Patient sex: M
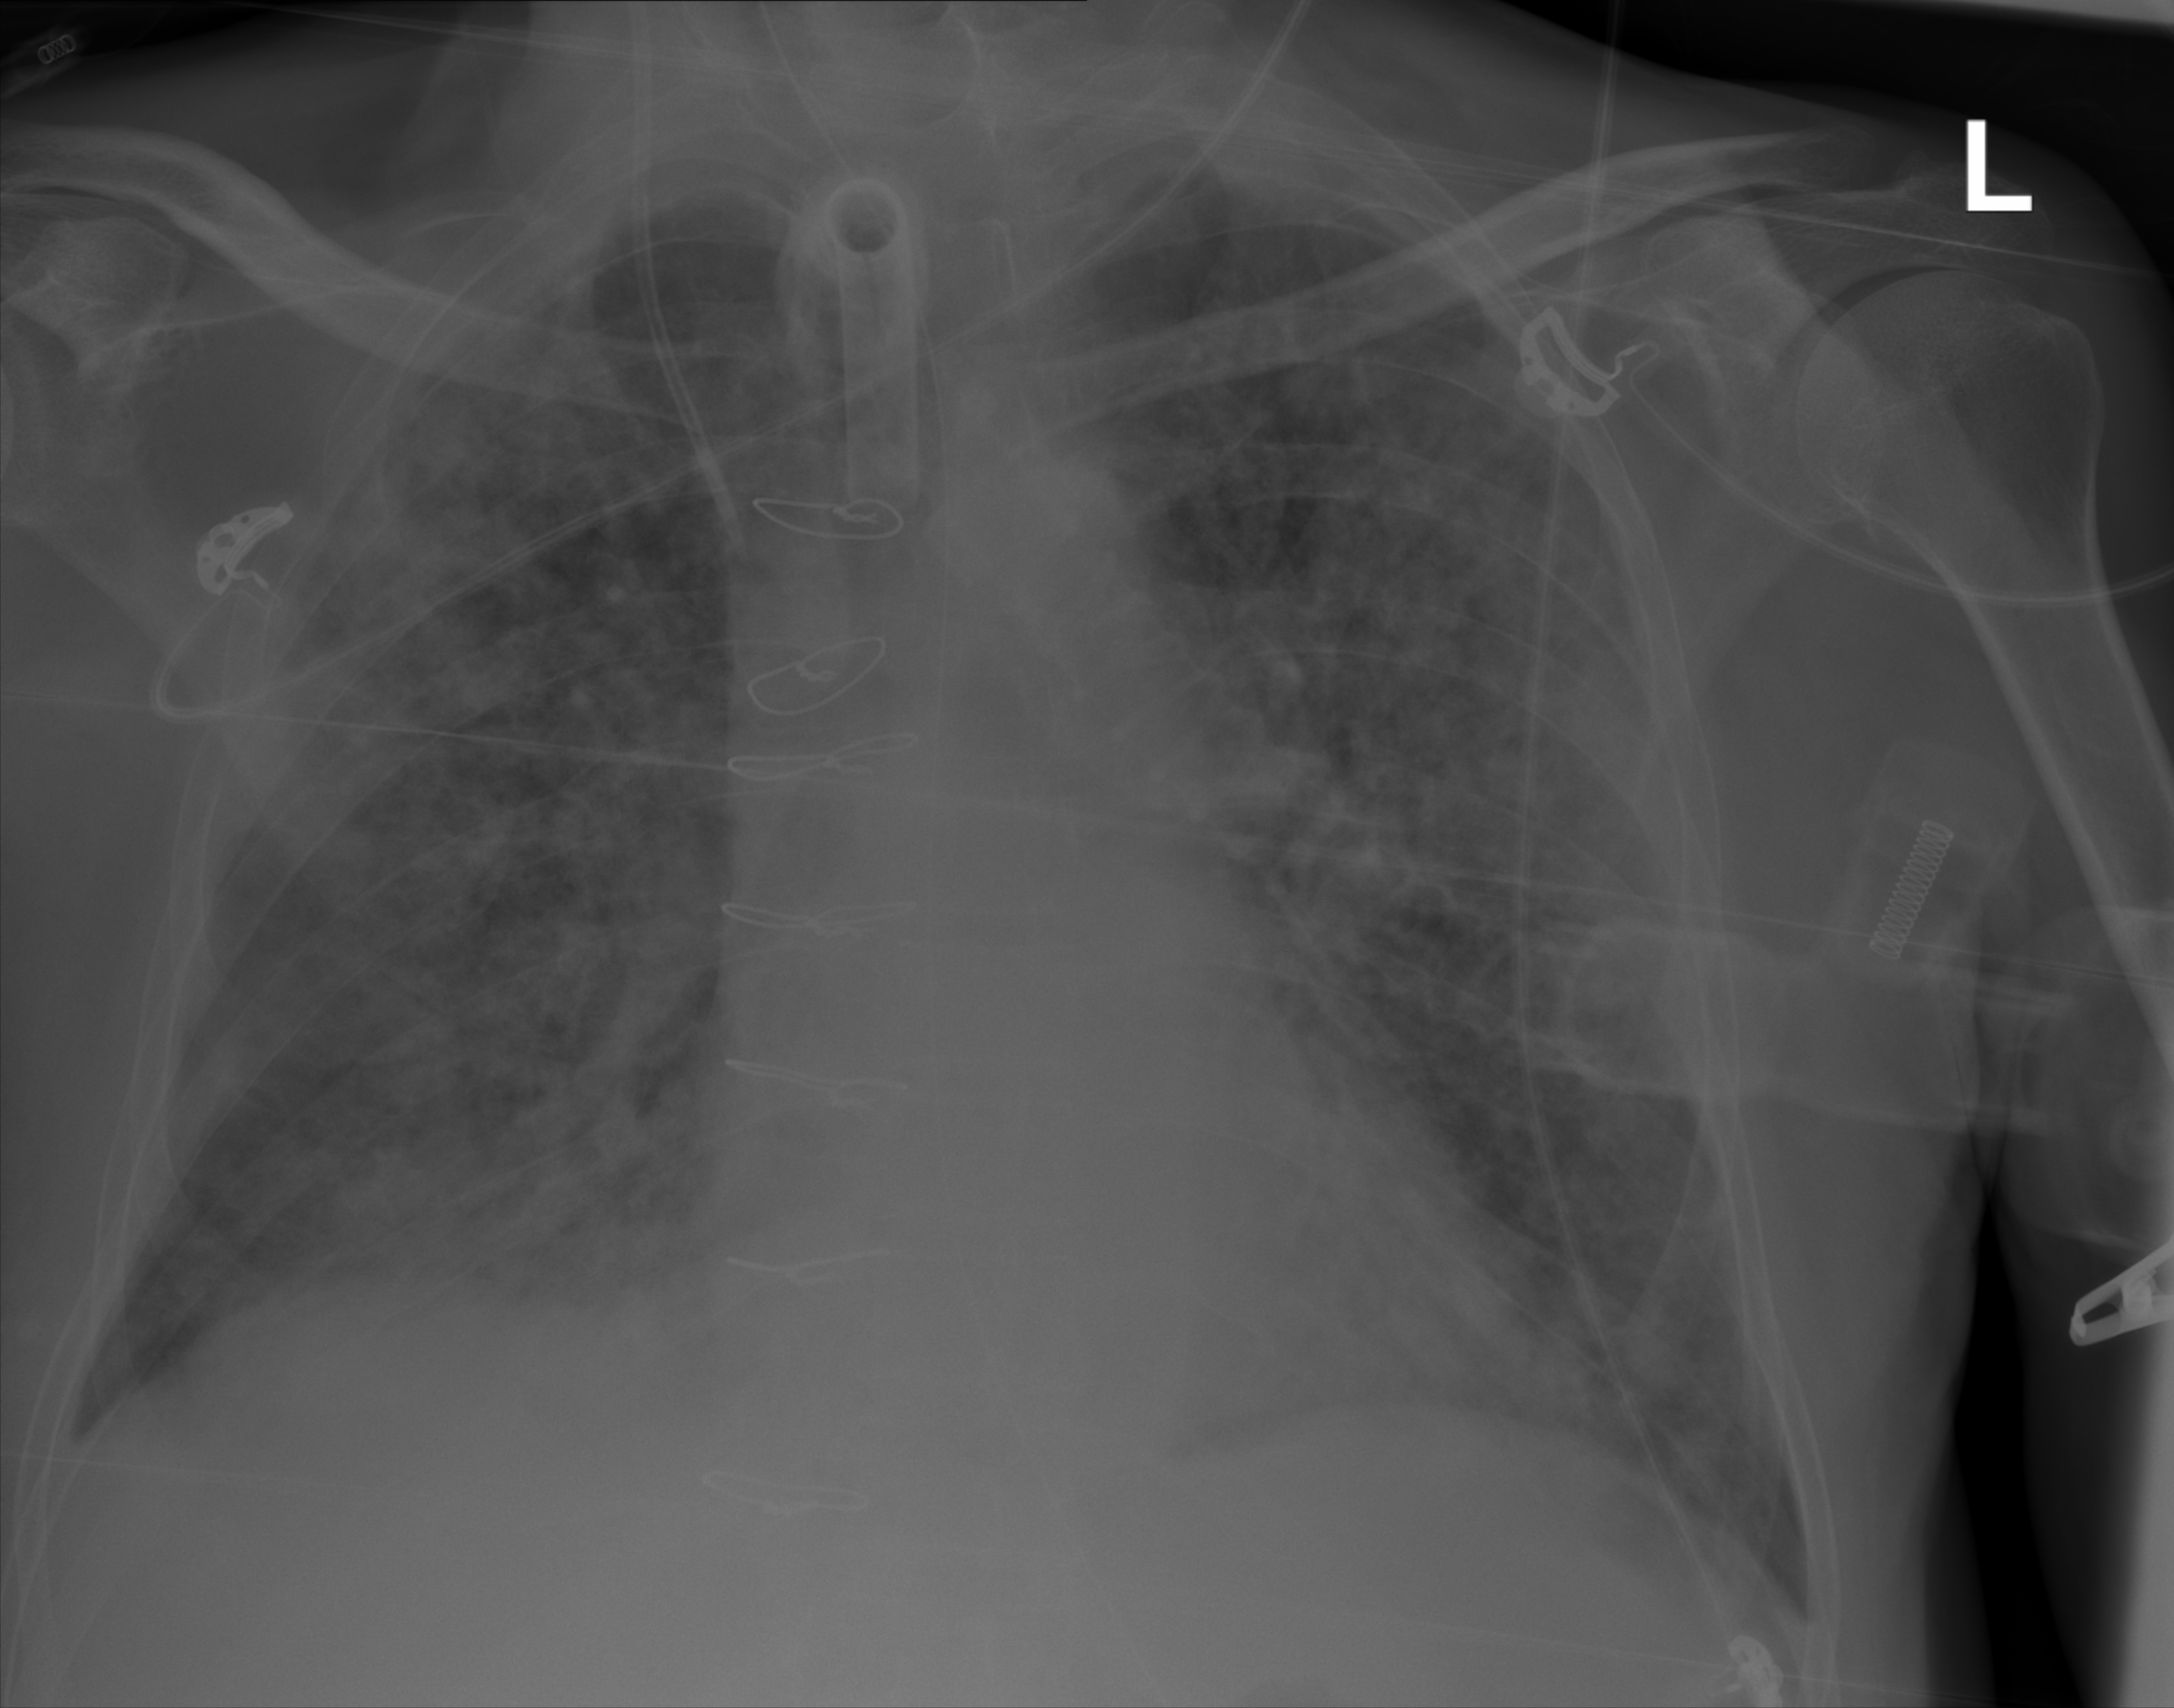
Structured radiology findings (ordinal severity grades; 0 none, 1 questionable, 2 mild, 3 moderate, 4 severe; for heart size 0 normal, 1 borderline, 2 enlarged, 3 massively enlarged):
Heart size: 2
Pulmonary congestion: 0
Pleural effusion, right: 0
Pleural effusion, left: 0
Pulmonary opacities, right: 3
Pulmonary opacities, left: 3
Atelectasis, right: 0
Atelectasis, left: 0